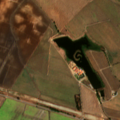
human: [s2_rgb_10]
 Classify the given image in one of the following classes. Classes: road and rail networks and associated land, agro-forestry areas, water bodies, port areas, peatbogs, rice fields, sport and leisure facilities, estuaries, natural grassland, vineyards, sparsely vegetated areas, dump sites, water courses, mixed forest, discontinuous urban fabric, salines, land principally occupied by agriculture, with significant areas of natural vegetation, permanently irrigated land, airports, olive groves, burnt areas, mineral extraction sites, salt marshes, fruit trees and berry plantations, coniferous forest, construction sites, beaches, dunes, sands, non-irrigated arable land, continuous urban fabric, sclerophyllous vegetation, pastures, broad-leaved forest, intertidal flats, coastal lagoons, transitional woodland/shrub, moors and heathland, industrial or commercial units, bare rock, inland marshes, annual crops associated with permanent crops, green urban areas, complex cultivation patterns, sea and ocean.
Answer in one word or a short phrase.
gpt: non-irrigated arable land, permanently irrigated land, olive groves